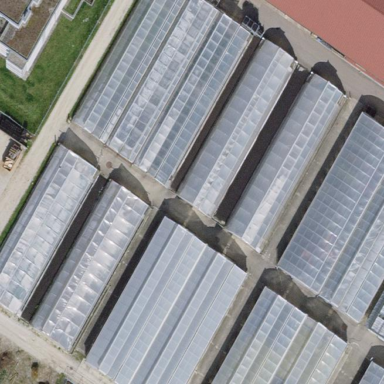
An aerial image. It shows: Greenhouse.